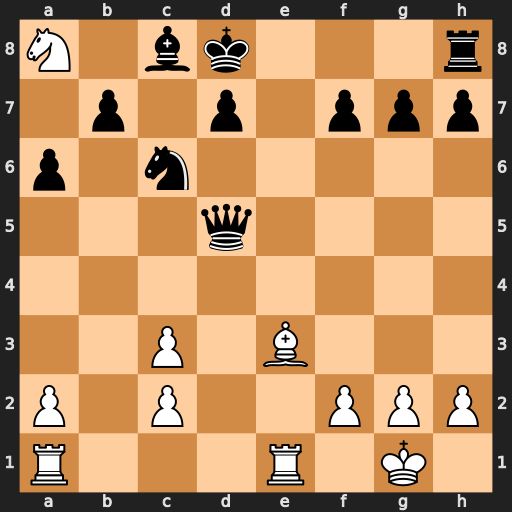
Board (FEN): N1bk3r/1p1p1ppp/p1n5/3q4/8/2P1B3/P1P2PPP/R3R1K1
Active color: w
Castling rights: -
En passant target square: -
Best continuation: Bb6#